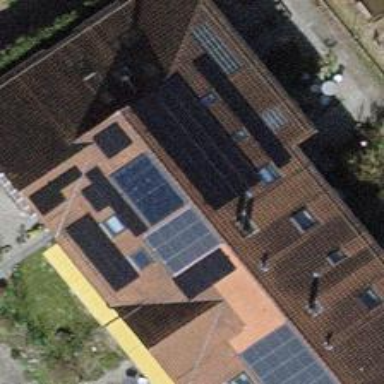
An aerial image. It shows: Solar power generator using photovoltaic method with solar photovoltaic panel types.